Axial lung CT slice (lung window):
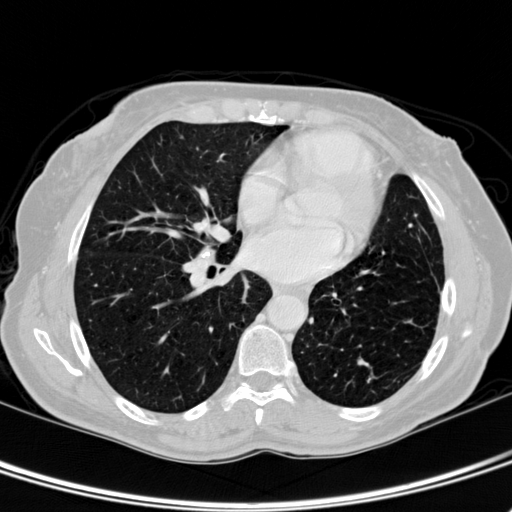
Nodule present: no